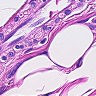
Metastatic tissue present: no